Field crop: maize
Growth stage: 2
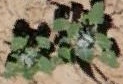
Species: chenopodium